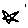
Label: star